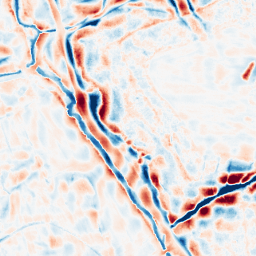
Category: wavelet
Decomposition family: wavelet_biorthogonal
Decomposition parameters: wavelet: bior5.5
level: 4
Upsampling method: sinc_blackman
Upsampling parameters: scale: 4
kernel_size: 8
Upsampling scale: 4